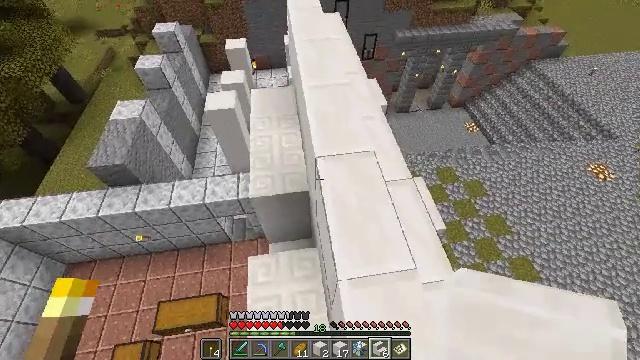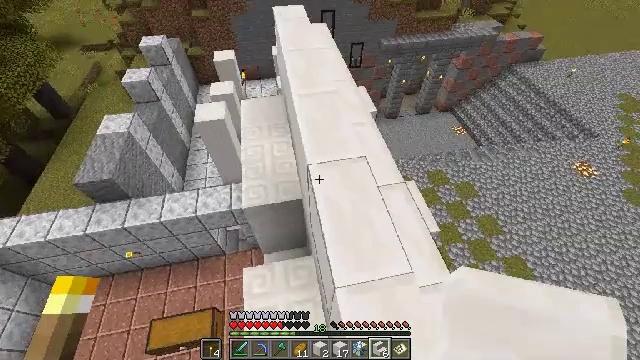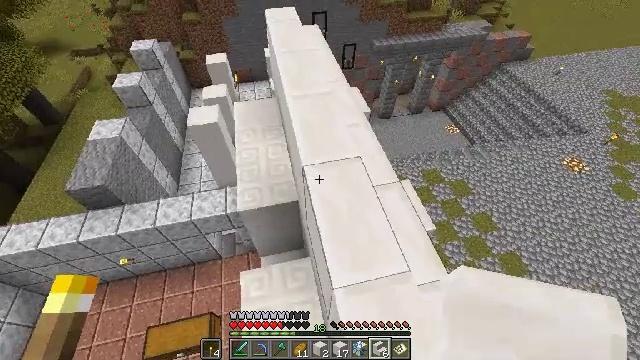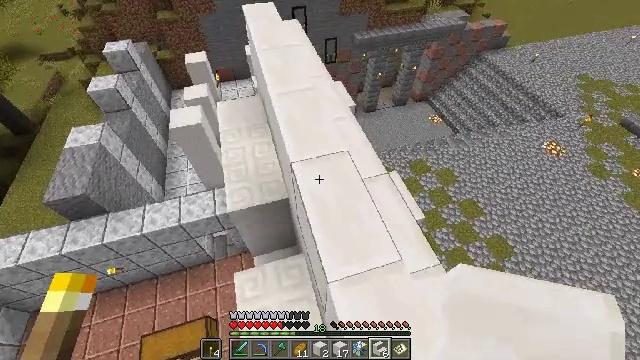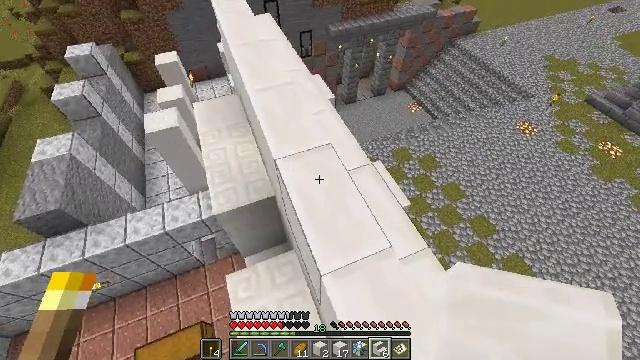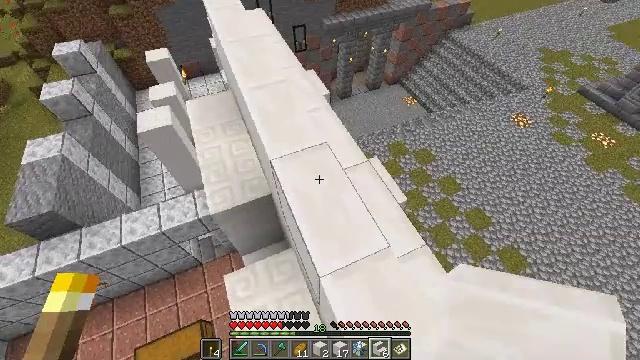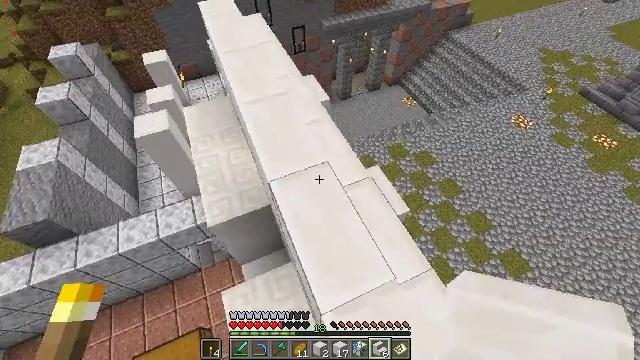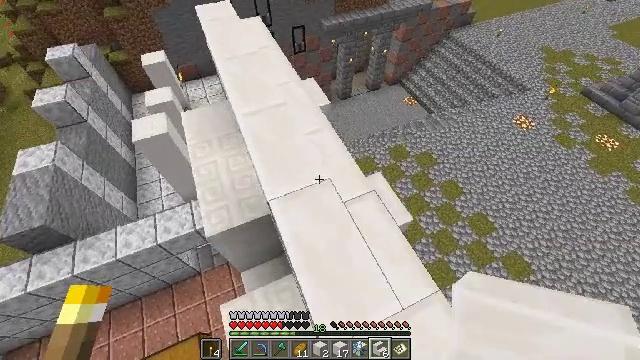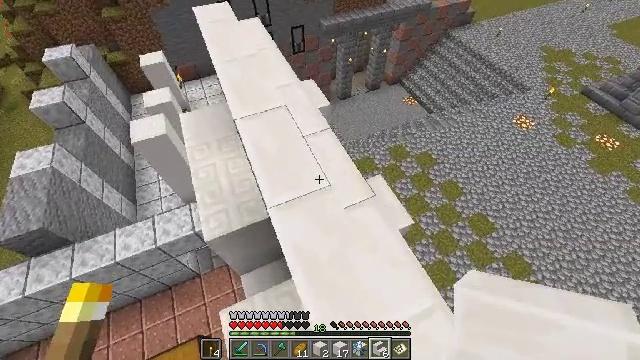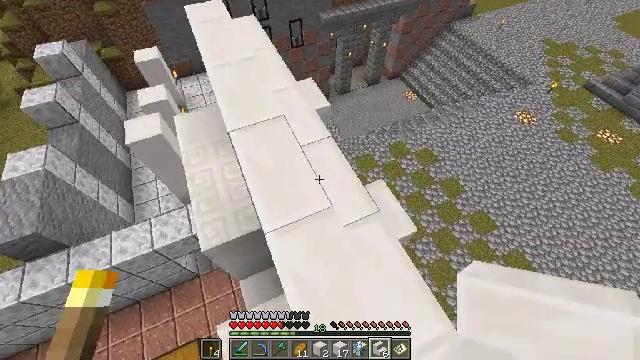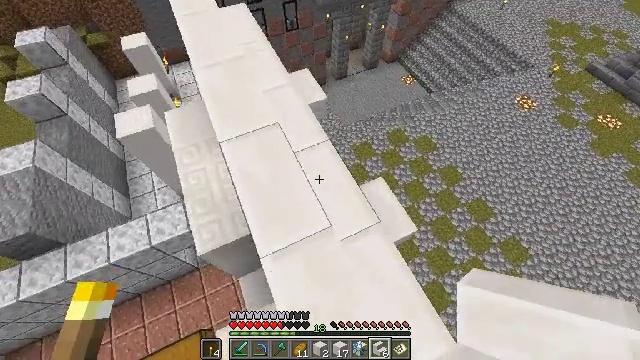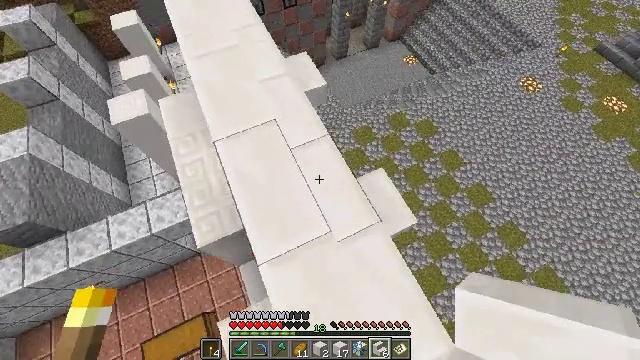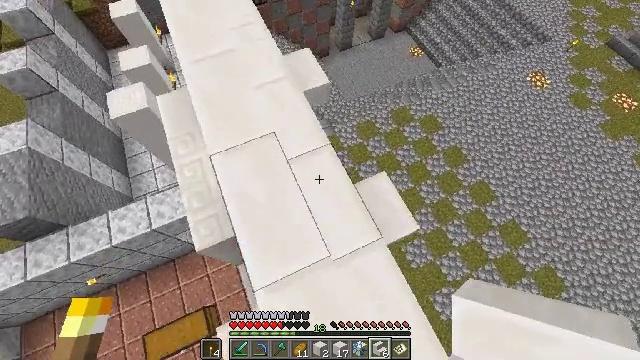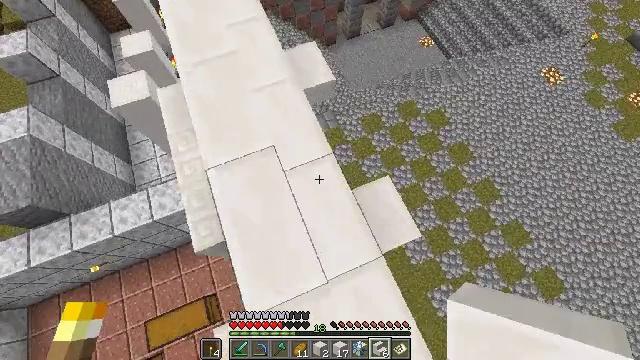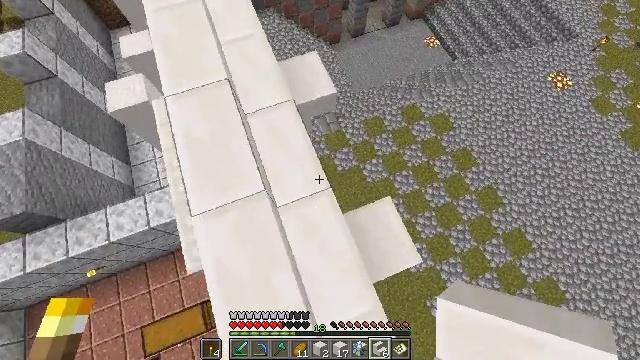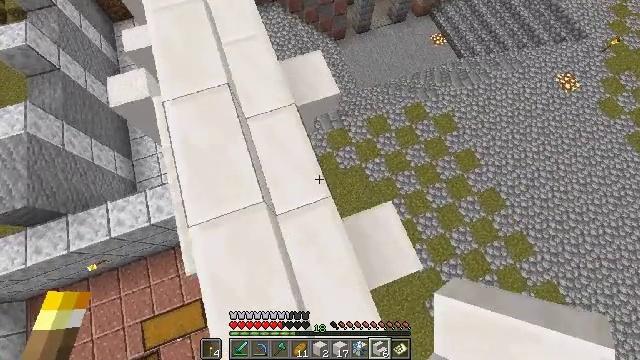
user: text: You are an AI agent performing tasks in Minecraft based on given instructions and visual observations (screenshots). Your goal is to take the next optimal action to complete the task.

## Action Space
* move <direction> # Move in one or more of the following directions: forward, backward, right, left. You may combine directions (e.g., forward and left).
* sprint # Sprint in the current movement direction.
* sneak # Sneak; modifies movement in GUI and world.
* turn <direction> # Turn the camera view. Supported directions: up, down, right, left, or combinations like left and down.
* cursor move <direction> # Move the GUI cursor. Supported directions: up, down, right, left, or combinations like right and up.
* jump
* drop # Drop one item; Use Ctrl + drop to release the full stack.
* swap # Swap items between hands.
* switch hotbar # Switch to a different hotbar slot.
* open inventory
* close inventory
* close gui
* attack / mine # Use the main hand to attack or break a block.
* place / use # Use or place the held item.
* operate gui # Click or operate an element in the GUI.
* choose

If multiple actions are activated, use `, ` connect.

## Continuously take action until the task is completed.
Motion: motion action
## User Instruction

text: Gather quartz blocks using a pickaxe.
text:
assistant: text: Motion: turn right and up
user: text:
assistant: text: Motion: turn right
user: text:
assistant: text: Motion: turn right
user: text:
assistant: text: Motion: turn right and down
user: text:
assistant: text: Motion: move forward, turn right and down
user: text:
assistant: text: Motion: move forward
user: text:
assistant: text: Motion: move forward
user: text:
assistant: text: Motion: move forward
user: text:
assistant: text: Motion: move forward, turn down
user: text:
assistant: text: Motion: move forward, turn down
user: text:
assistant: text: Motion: move forward, turn down
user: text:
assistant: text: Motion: move forward, turn down
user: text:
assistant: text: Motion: move forward, turn left and down
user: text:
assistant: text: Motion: move forward, turn down
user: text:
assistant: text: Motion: move forward, turn left and down
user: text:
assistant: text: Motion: move forward, turn left and down
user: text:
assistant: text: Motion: move forward
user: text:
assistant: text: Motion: move forward
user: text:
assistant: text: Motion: move forward, turn left
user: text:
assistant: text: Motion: move forward, turn left
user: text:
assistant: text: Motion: move forward, turn left
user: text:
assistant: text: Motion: move forward, turn left
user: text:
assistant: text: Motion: turn left
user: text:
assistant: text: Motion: turn left
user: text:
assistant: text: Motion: turn left
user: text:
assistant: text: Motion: turn left
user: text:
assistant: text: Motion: turn left
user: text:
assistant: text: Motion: turn left and up
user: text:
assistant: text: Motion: turn left
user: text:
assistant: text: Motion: turn left